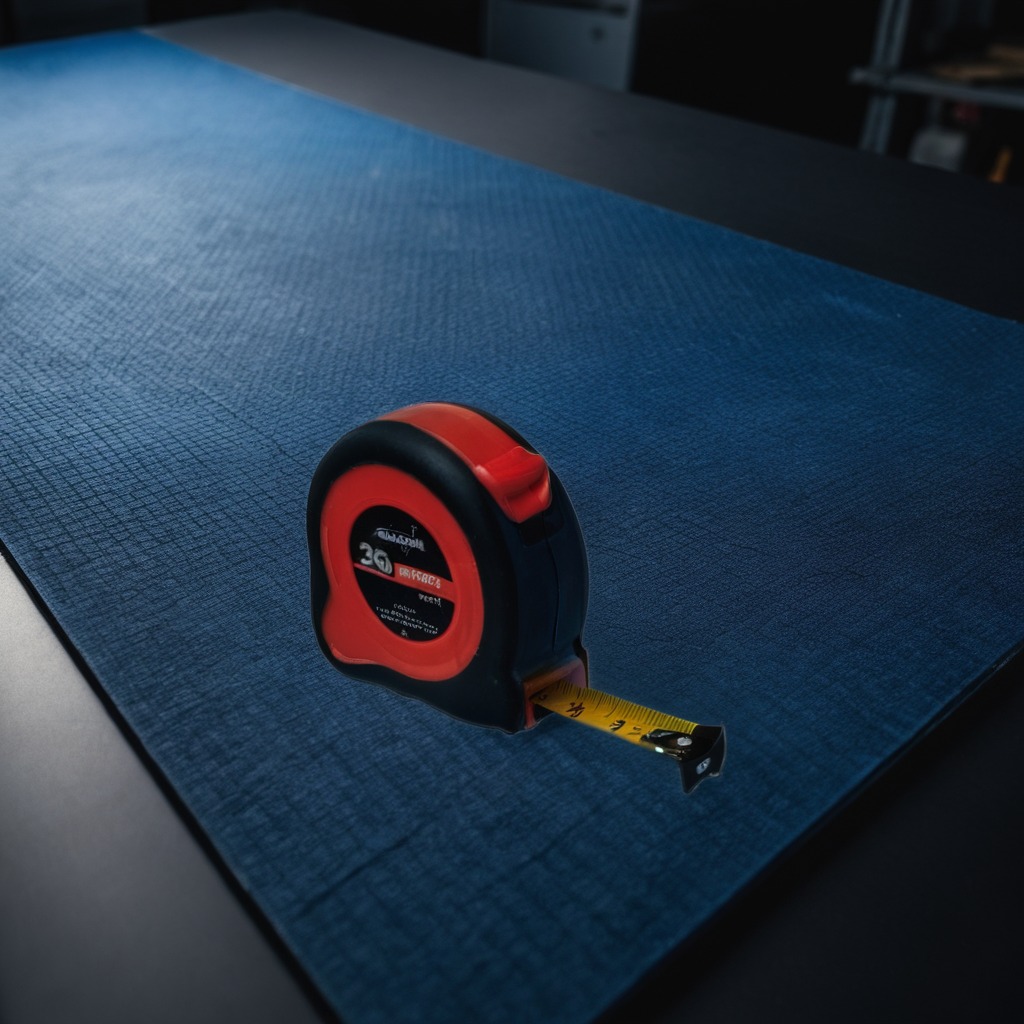
A measuring tape is lying on the clean granite tabletop covered with a blue rubber mat inside a workshop at night dim ambient light soft shadows worn but beneath the mat